Interaction volume radius: 5 \u00c5
Interaction volume height: 25 \u00c5
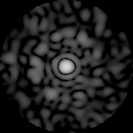
Disorder parameter: 0.8536